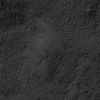
Atmospheric dust classification: not_dusty